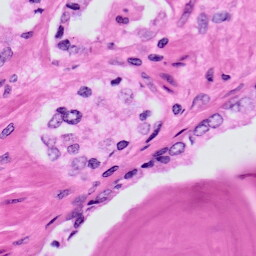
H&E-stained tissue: Prostate